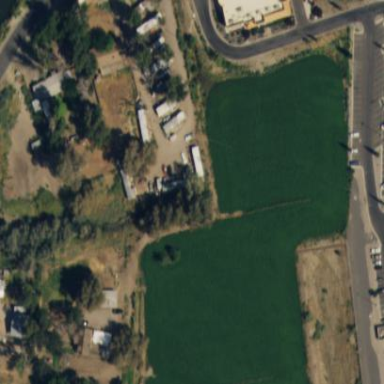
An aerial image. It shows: Residential area known as trailer park.